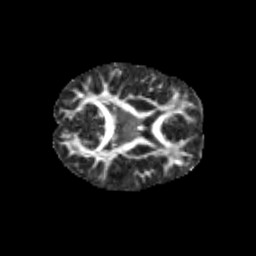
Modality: FA
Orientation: axial
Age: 12
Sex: male
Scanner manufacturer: siemens
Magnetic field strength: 3 T
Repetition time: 3.8 s
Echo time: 0.07 s